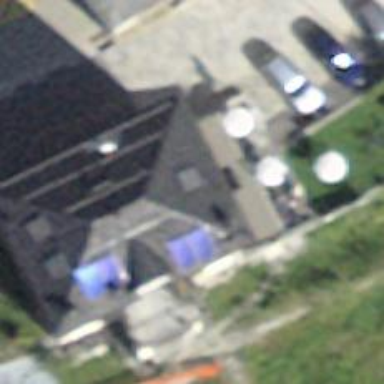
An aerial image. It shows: Cafe.